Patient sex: M
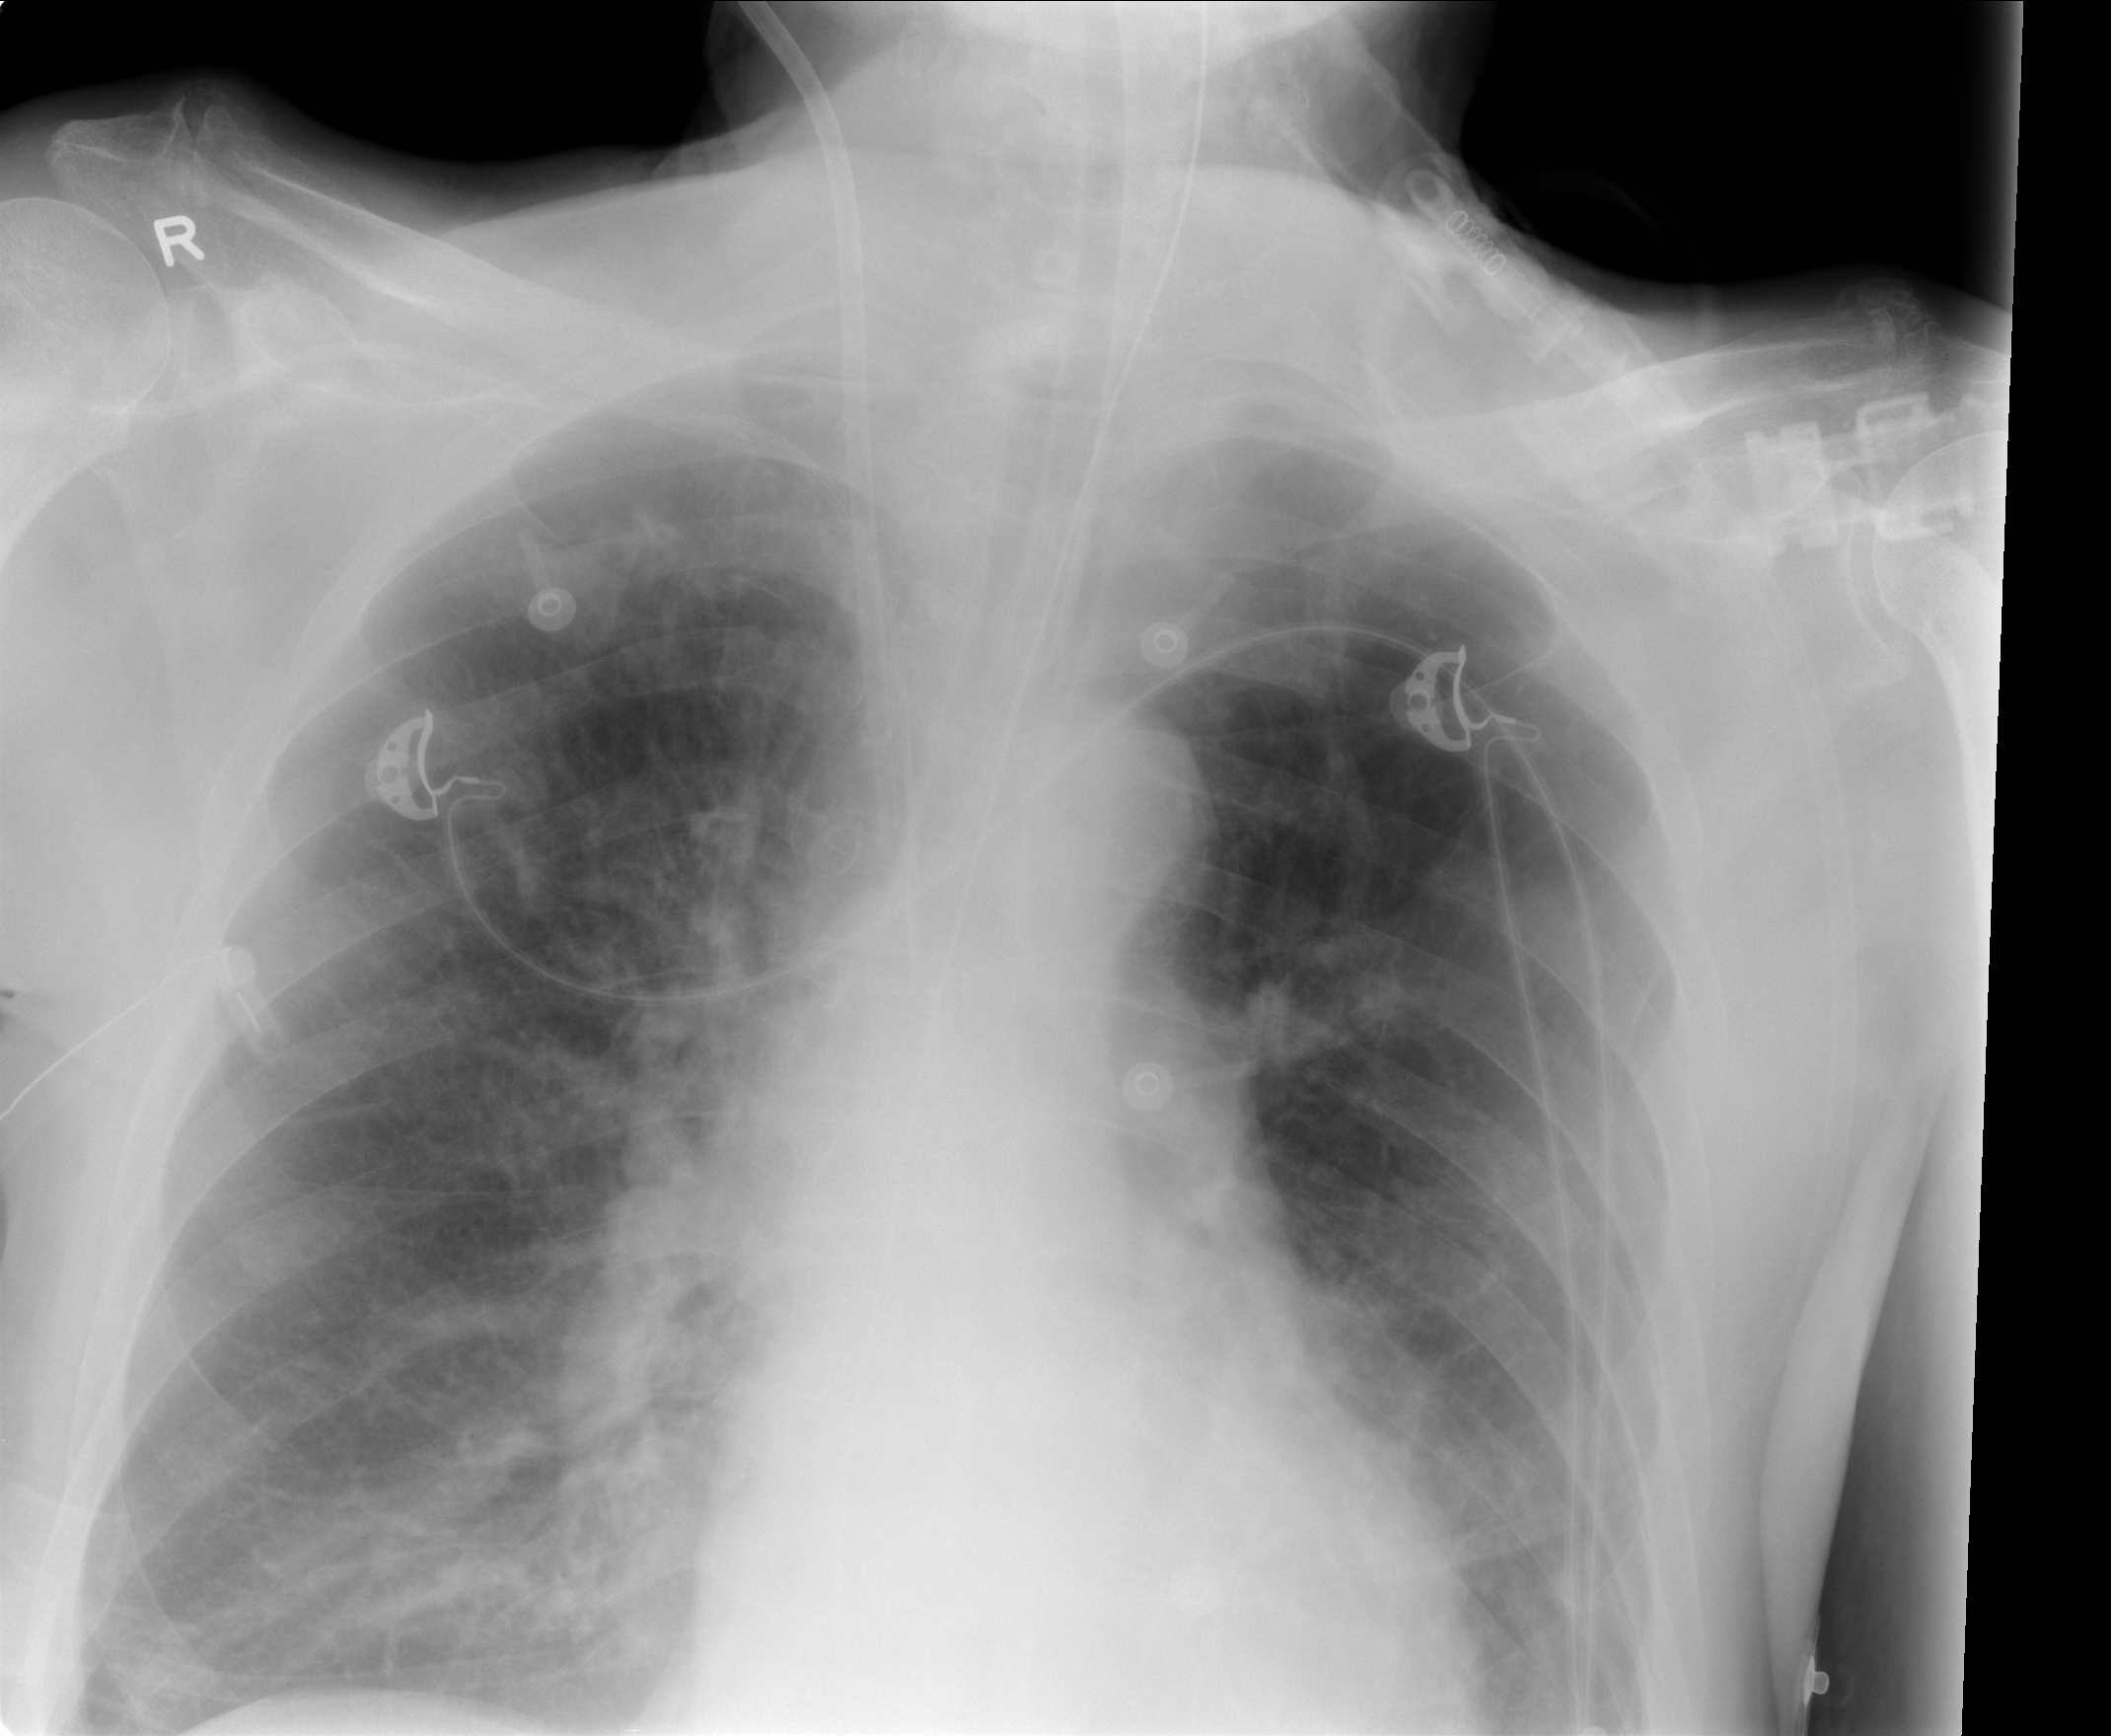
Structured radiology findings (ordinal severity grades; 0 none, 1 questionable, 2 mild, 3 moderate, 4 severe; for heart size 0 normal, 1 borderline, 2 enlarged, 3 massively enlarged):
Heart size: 0
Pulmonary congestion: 2
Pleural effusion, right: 2
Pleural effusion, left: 2
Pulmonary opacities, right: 1
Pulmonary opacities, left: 1
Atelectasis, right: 2
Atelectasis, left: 2